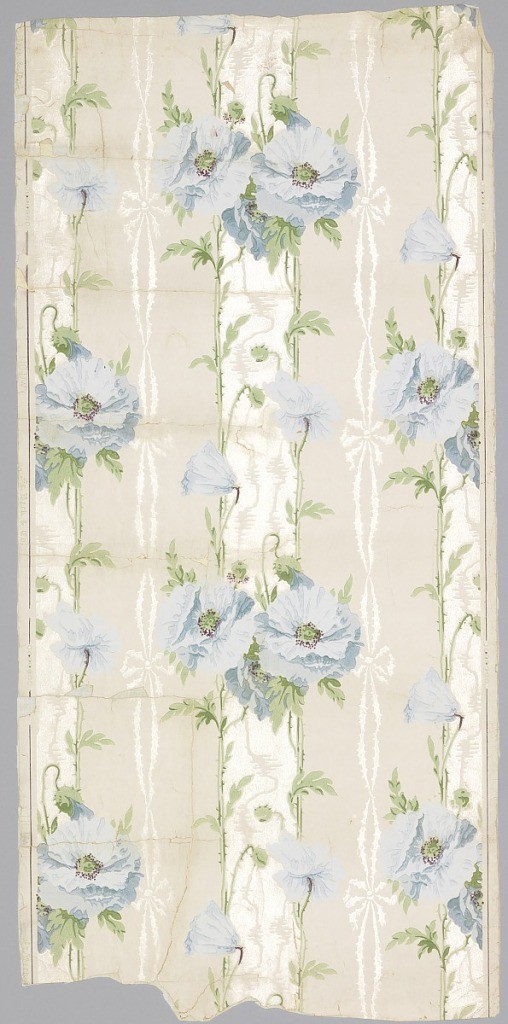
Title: Sidewall
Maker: Frederick Beck & Co., 1860
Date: ca. 1912
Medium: Machine-printed paper
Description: On white ground vertical stems bearing light blue poppies, with watered glazed area between them. Drop repeat, straight match. On left margin: "Fr. Beck and Co. / 110 D W".